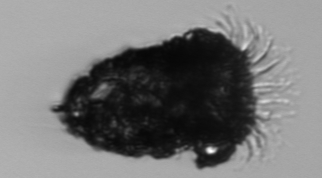
Label: Stenosemella_pacifica